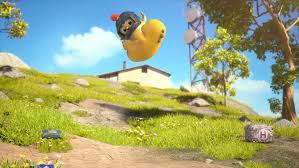
Label: nailong